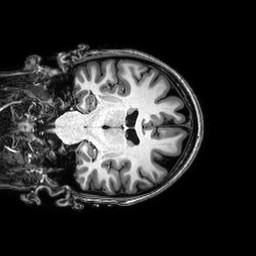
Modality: T1w
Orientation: coronal
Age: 23
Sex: female
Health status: healthy
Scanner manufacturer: philips
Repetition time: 0.008237 s
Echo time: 0.00377 s